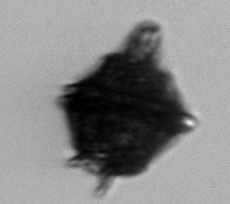
Label: Gonyaulax